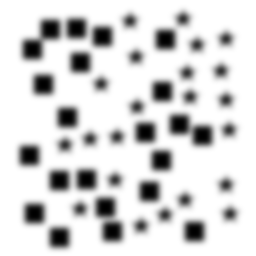
Squares: 22
Triangles: 0
Stars: 22
Total shapes: 44